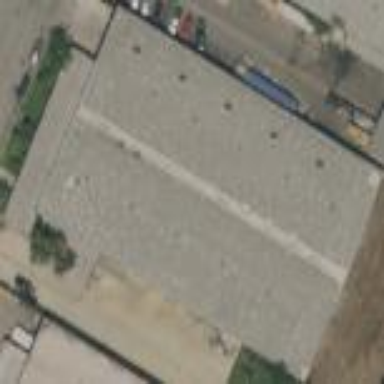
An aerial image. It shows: Warehouse building.